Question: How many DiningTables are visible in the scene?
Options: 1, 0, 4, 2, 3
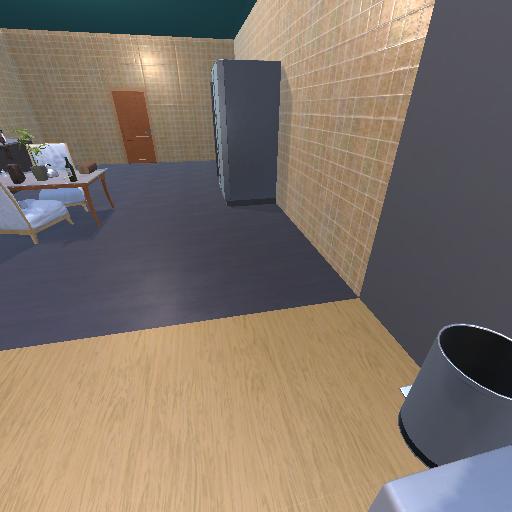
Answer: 1